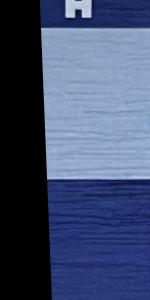
Label: Empty